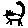
Label: cat